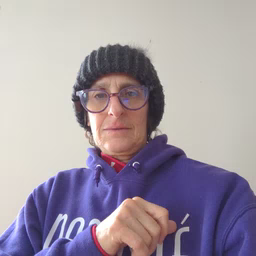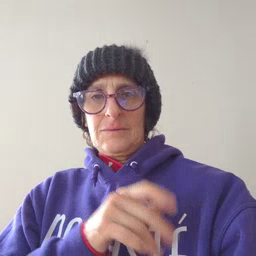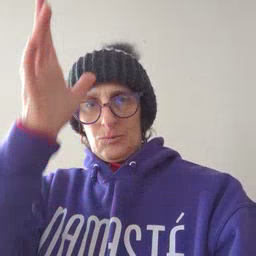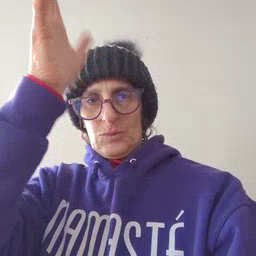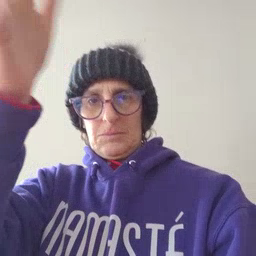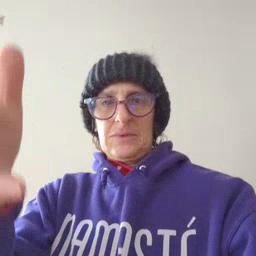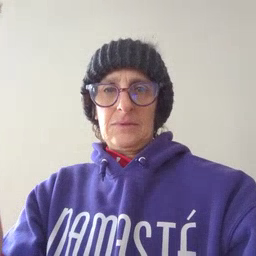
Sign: grandpa